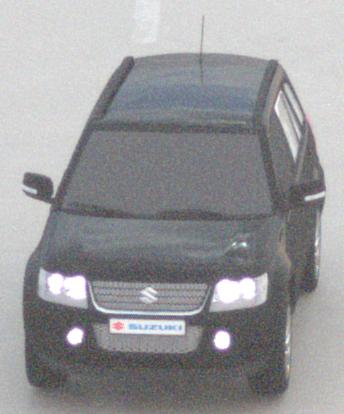
Make: Suzuki
Model: Grand Vitara
Detailed model: Gen. 1 JT
Model produced from: 2009
Model produced until: 2012
Doors: 5
Color: black
Road condition: dry road
Daytime: night
Contrast: low contrast